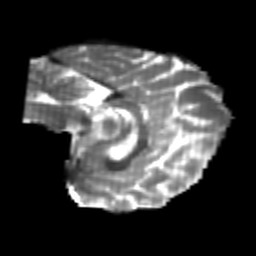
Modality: T2w
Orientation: sagittal
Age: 21
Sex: female
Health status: healthy
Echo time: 0.074 s